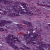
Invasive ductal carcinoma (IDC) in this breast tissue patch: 1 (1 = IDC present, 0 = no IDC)